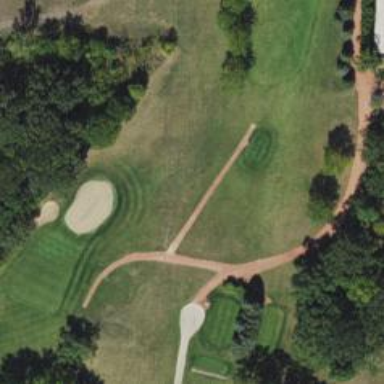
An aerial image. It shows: Path for both roads and golfers.